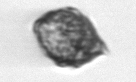
Label: Kryptoperidinium_triquetrum